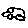
Label: car